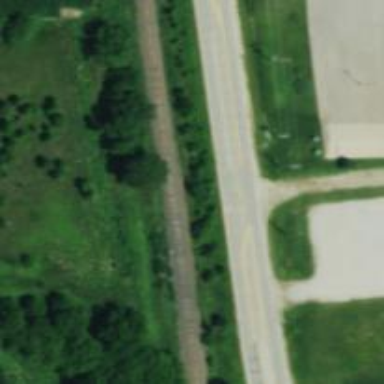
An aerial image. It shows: Site related to railway infrastructure.